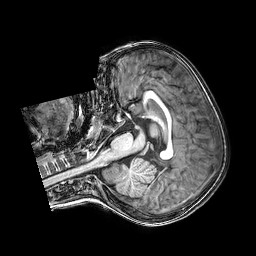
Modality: T1w
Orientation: axial
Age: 6
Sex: male
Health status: healthy